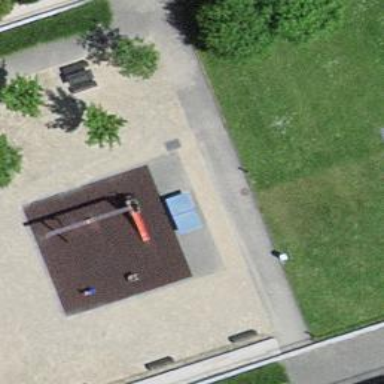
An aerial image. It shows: Playground with slide.